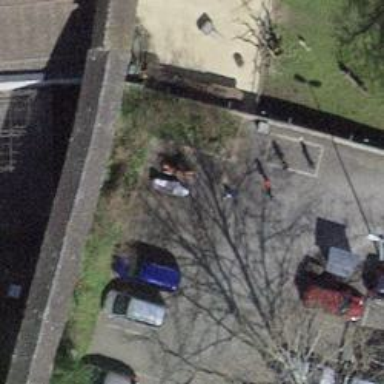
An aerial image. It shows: Motorcycle parking facility.